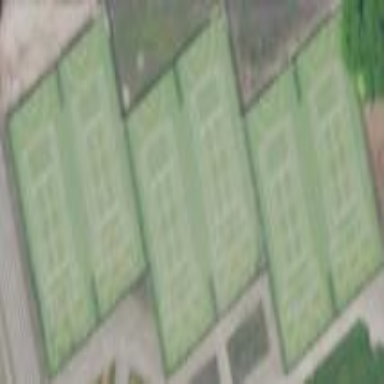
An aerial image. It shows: Tennis court on pitch.